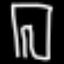
Label: pants